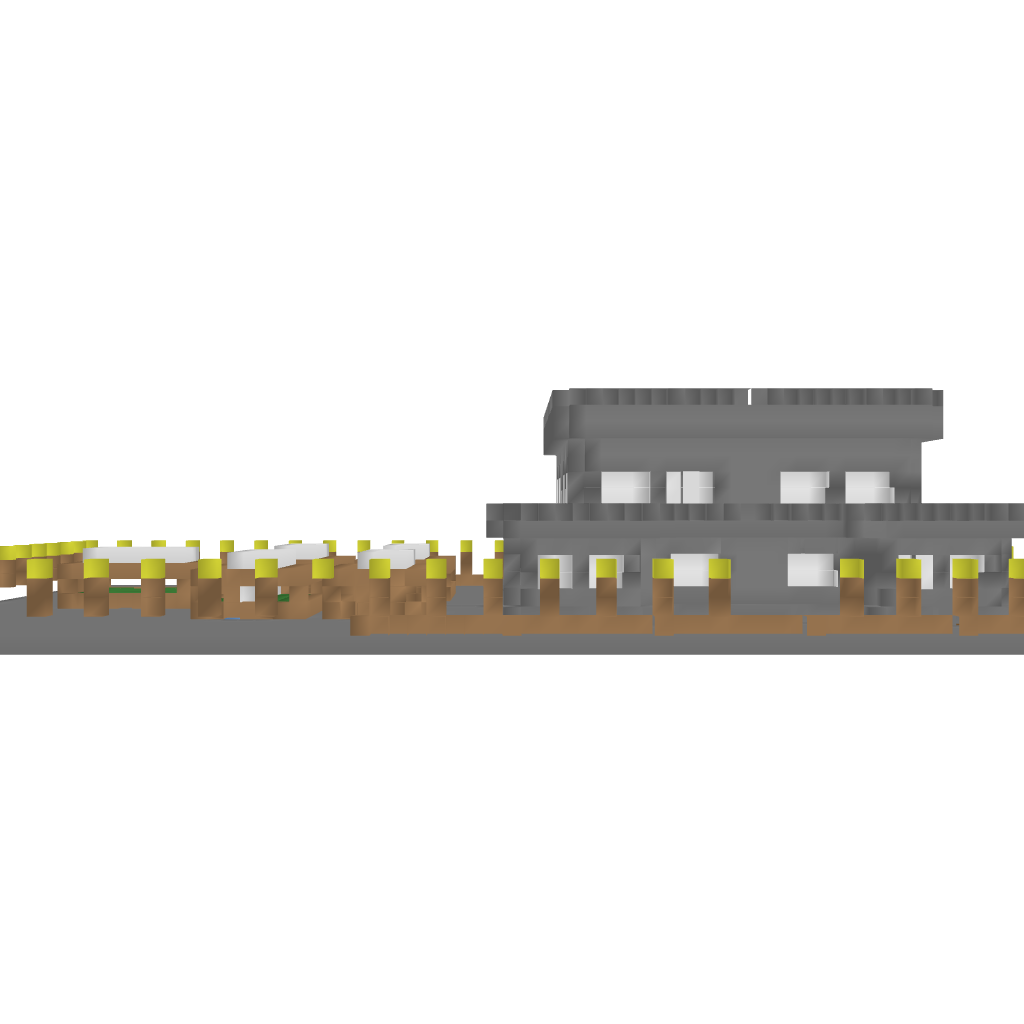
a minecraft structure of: big castle house good quality